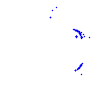
Particle: proton